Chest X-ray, PA view. Patient: 50 years old, sex F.
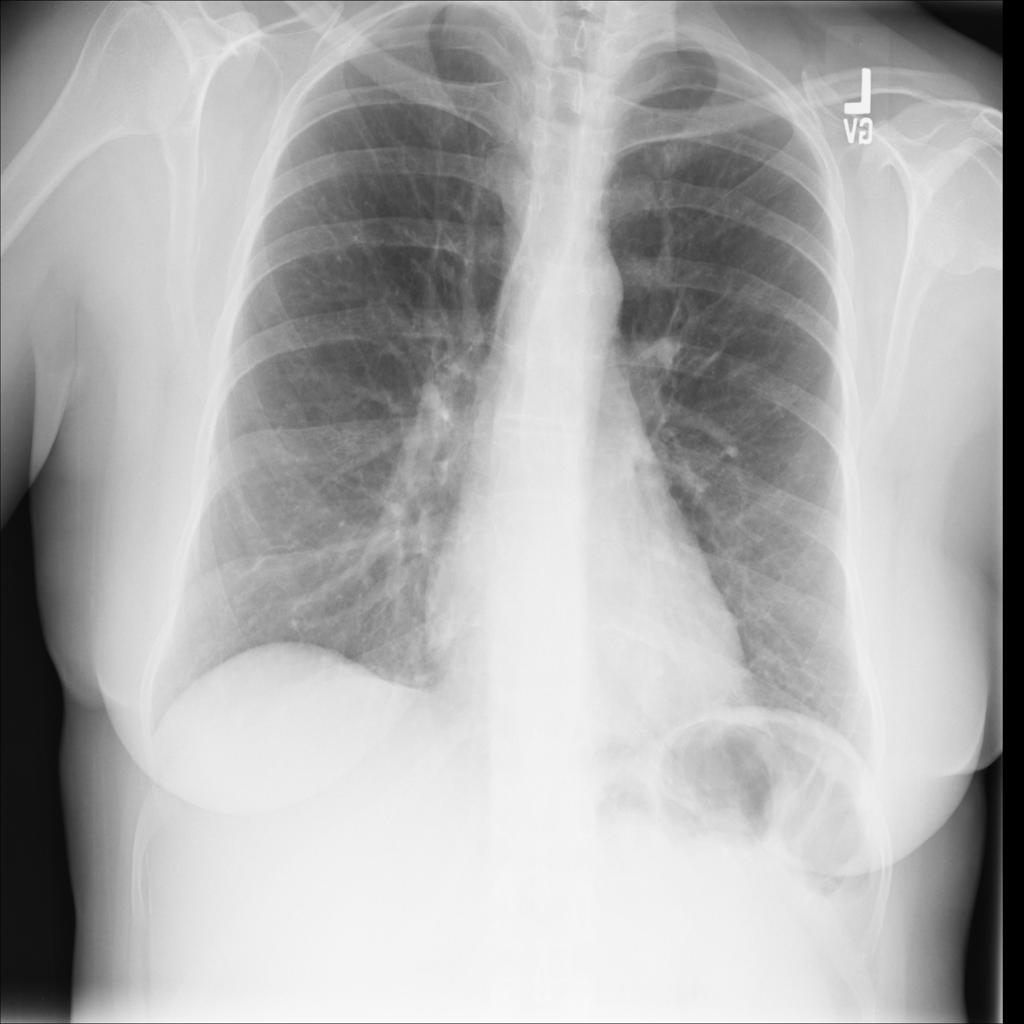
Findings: No Finding